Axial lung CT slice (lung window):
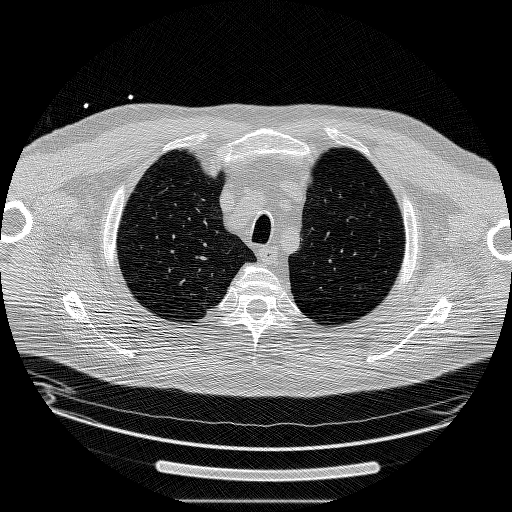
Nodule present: no